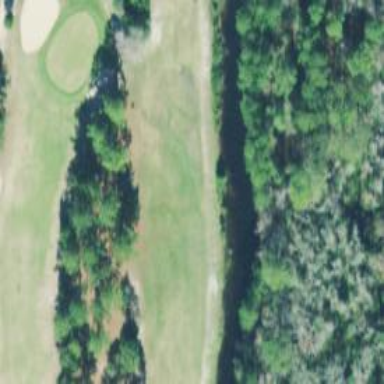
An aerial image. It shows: View of golf hole.